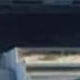
Vehicle type: Car